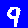
Digit: 9